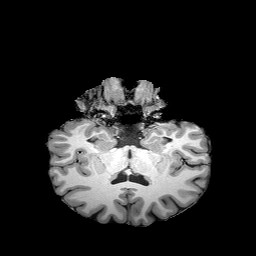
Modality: T1w
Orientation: sagittal
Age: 31
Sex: female
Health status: healthy